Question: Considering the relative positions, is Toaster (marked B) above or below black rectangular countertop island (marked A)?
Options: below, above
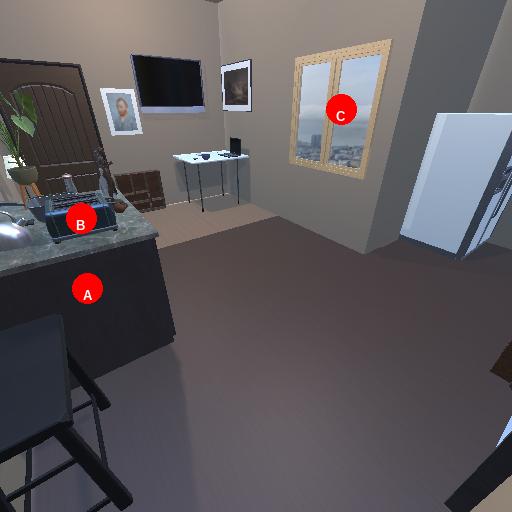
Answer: below